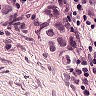
Metastatic tissue present: yes